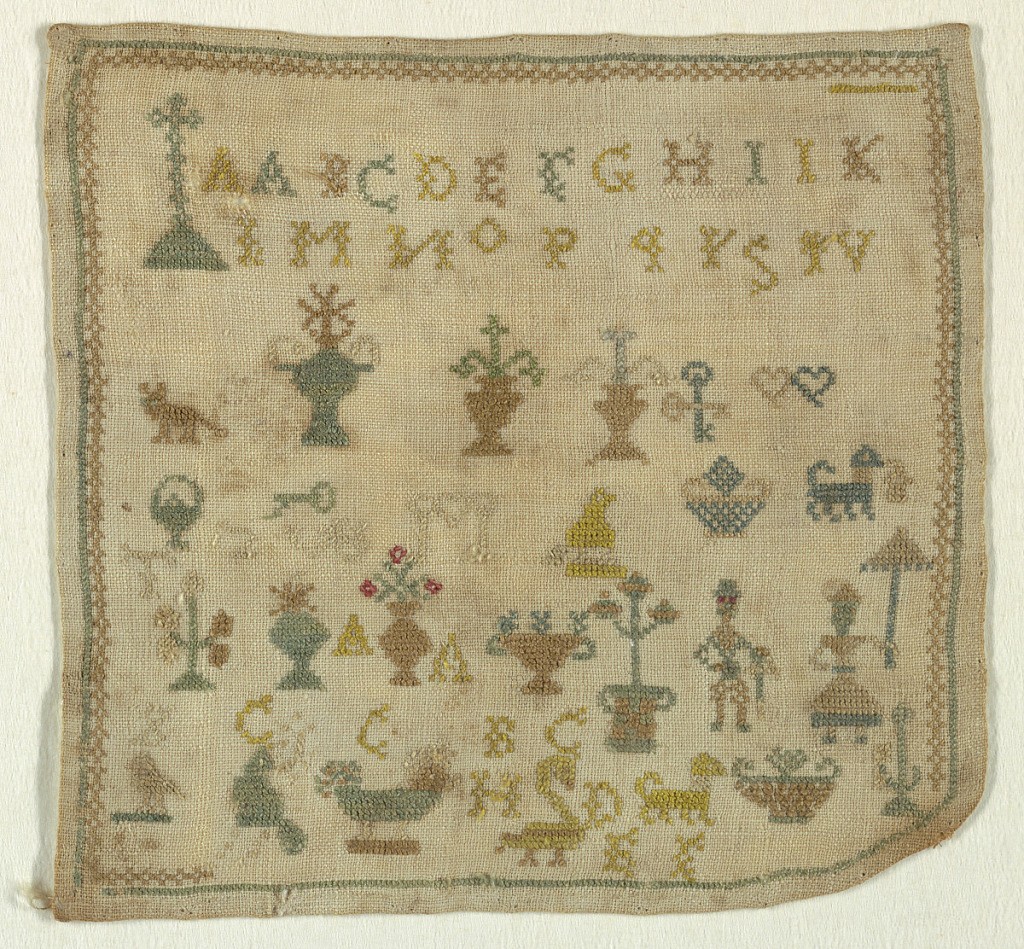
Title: Sampler
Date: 19th century
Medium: silk embroidery, linen foundation Technique:
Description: Alphabets, vases, baskets, birds, dogs, people, hearts and other designs.  One corner is cut in a curve.